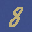
Label: 8